Field crop: tomato
Growth stage: 1
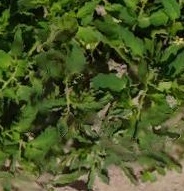
Species: tomato